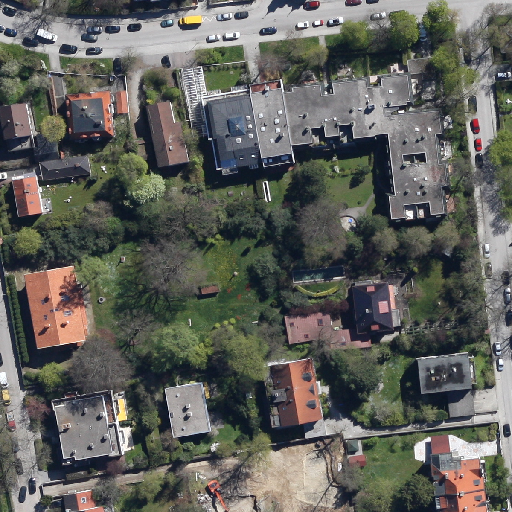
Referring expression: unpaved road